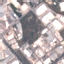
Land use / land cover: Industrial